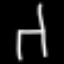
Label: chair